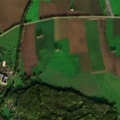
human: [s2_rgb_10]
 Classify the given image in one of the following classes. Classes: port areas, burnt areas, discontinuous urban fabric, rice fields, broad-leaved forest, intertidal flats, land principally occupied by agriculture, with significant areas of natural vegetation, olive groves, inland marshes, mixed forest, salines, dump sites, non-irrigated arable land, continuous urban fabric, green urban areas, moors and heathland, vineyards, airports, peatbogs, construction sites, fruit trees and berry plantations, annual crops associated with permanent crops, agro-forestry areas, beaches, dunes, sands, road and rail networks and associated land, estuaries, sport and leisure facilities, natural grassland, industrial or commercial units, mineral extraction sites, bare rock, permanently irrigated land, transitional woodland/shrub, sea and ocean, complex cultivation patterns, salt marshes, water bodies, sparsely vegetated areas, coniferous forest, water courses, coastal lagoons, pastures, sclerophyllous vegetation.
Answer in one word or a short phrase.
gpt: discontinuous urban fabric, non-irrigated arable land, pastures, broad-leaved forest